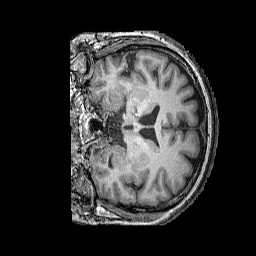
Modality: T1w
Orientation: coronal
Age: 53
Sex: male
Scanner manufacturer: siemens
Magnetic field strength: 3 T
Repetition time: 2.25 s
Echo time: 0.00415 s